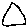
Label: triangle